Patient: sex M, age 30
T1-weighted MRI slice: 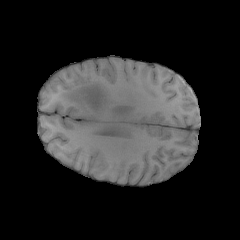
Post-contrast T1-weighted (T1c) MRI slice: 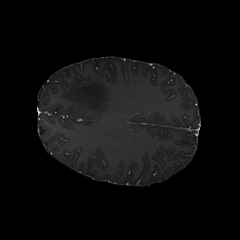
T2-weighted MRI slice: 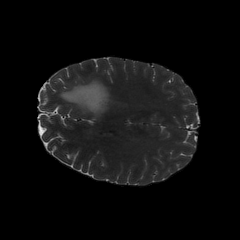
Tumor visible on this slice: yes
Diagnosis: Astrocytoma, IDH-mutant
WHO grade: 3